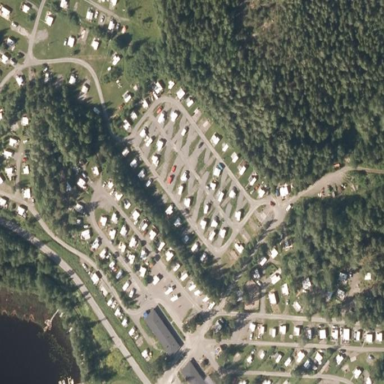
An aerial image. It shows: Caravan site with static caravans available for tourists.